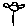
Label: flower